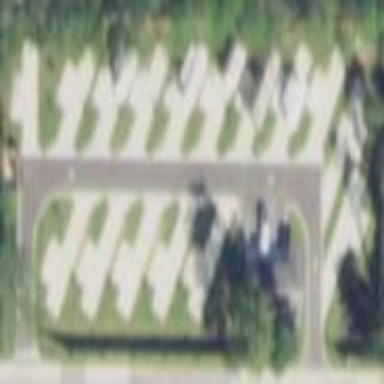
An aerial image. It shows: Caravan site for tourism.